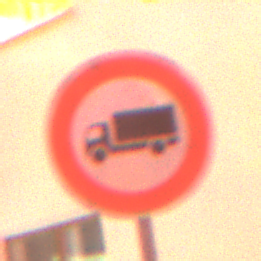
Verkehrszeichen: VerbotFuerKraftfahrzeugeUeberDreiKommaFuenfTonnen
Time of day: Night
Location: Outdoor (Urban)
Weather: Overcast
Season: Winter
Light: Artificial